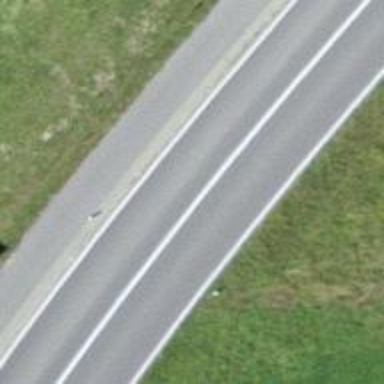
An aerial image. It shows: Tertiary road with cycle track alongside it.